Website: apple
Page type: customer-info-address
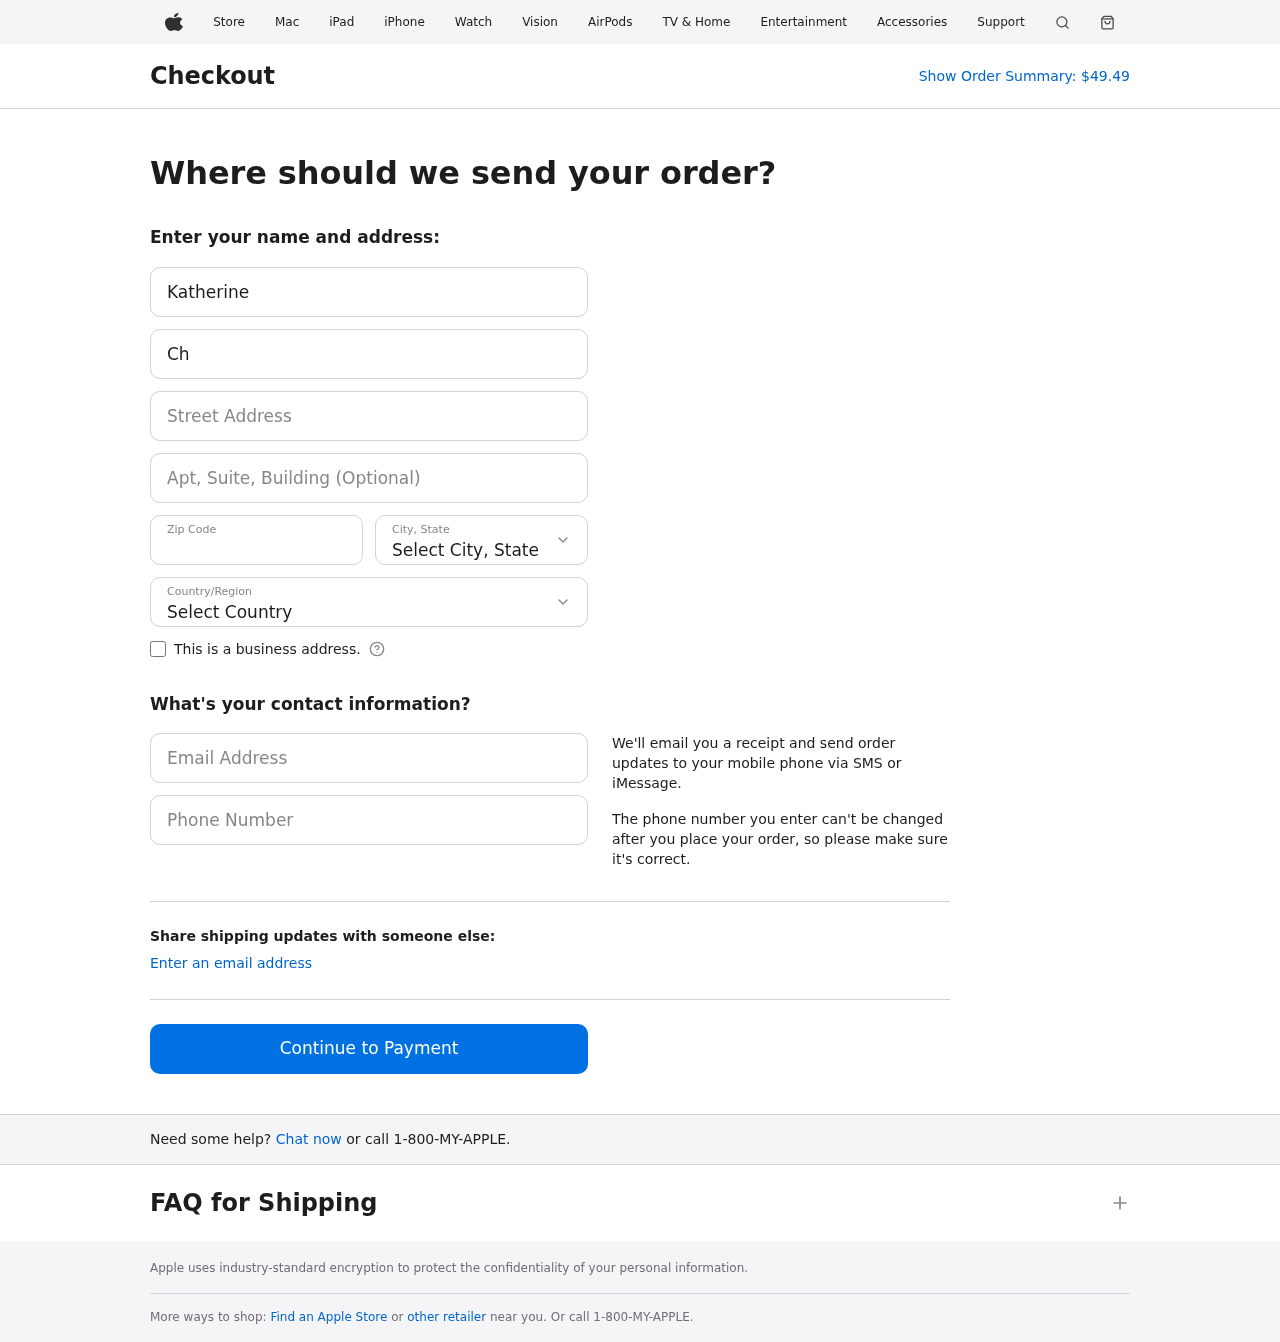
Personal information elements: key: PII_CITY_STATE
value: West Dana, FM
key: PII_COUNTRY
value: United States
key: PII_EMAIL
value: kchen@yahoo.com
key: PII_FIRSTNAME
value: Katherine
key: PII_LASTNAME
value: Chen
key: PII_PHONE
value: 6626335704
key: PII_POSTCODE
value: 56917
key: PII_STREET
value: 689 Thomas Centers Suite 723
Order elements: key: ORDER_TOTAL
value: $49.49